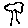
Label: tree